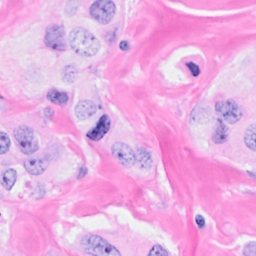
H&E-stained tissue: Breast